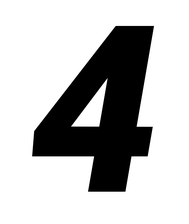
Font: Roboto-Italic_Black_Italic